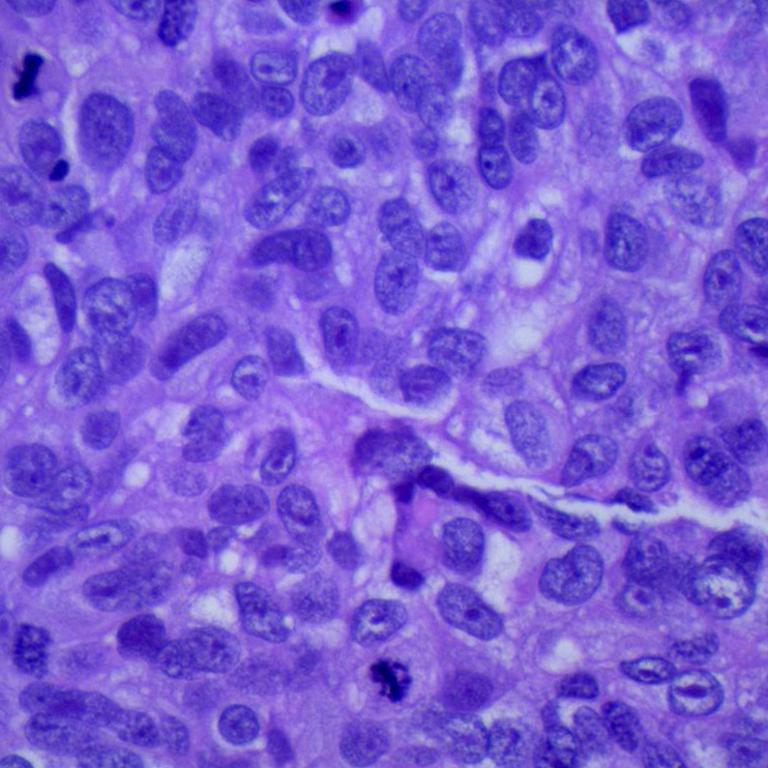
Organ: lung
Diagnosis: squamous carcinomas